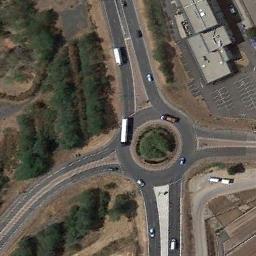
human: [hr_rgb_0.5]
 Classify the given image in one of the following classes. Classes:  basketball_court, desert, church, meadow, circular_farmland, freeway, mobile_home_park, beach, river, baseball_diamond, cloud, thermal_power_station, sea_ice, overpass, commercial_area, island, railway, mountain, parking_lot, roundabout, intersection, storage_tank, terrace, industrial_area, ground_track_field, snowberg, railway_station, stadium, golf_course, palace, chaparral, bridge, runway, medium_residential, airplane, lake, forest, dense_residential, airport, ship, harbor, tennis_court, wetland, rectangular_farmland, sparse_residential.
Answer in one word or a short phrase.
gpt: roundabout